Interaction volume radius: 10 \u00c5
Interaction volume height: 10 \u00c5
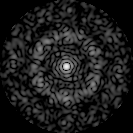
Disorder parameter: 0.8188